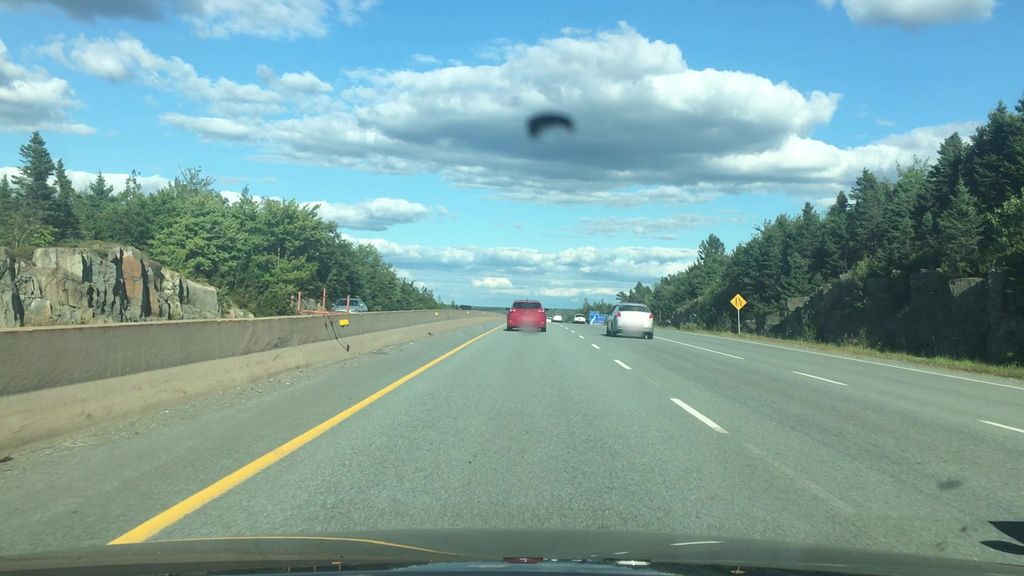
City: halifax